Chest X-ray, AP view. Patient: 80 years old, sex F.
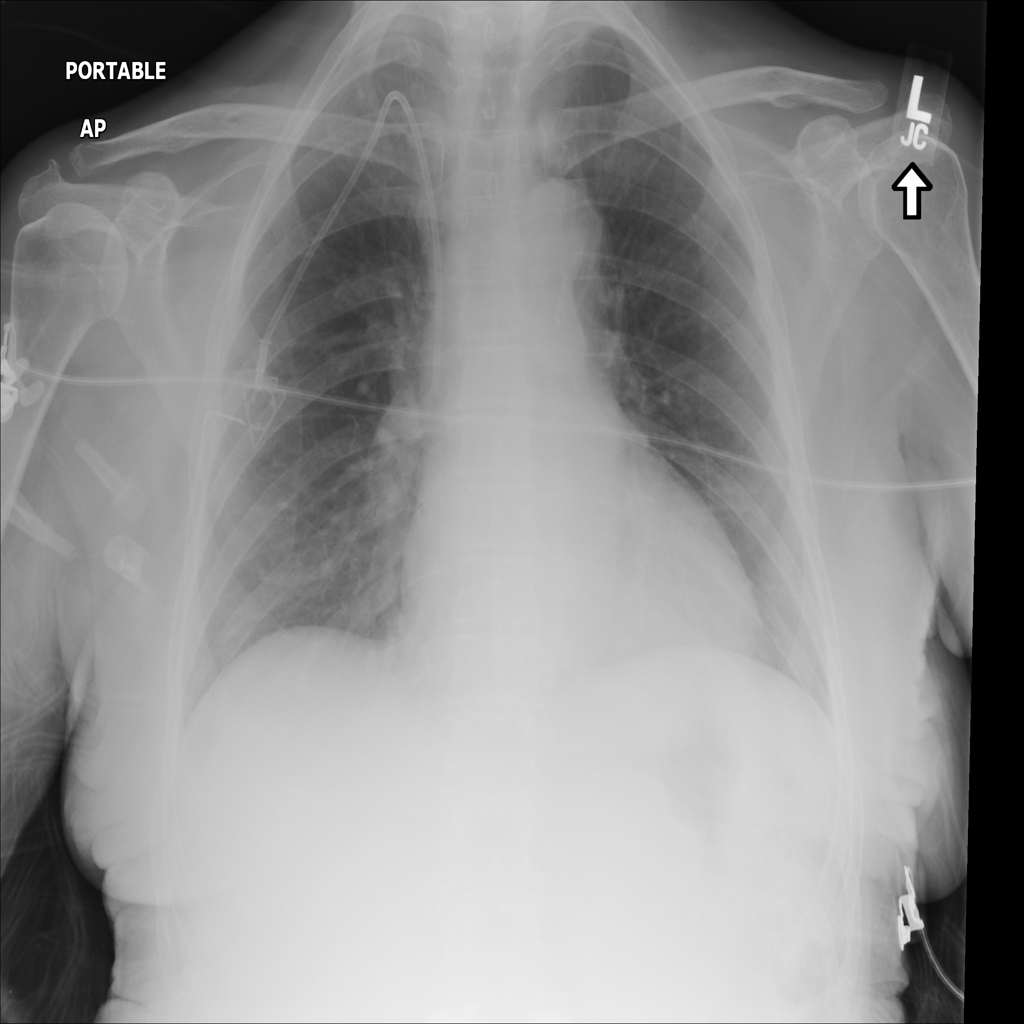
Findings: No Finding